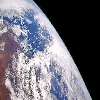
Label: cloud